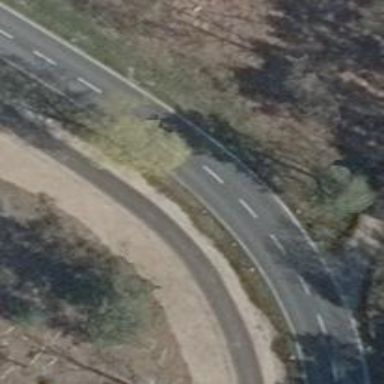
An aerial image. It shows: Asphalt path.